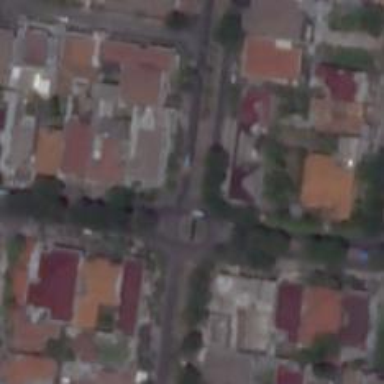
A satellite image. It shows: Residential road.